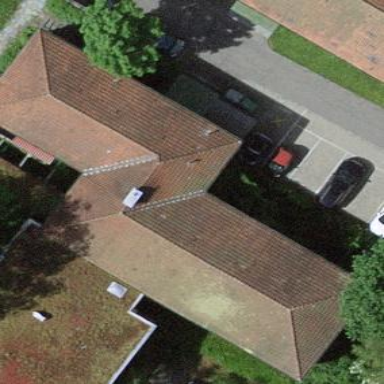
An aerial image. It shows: Office building.